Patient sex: M
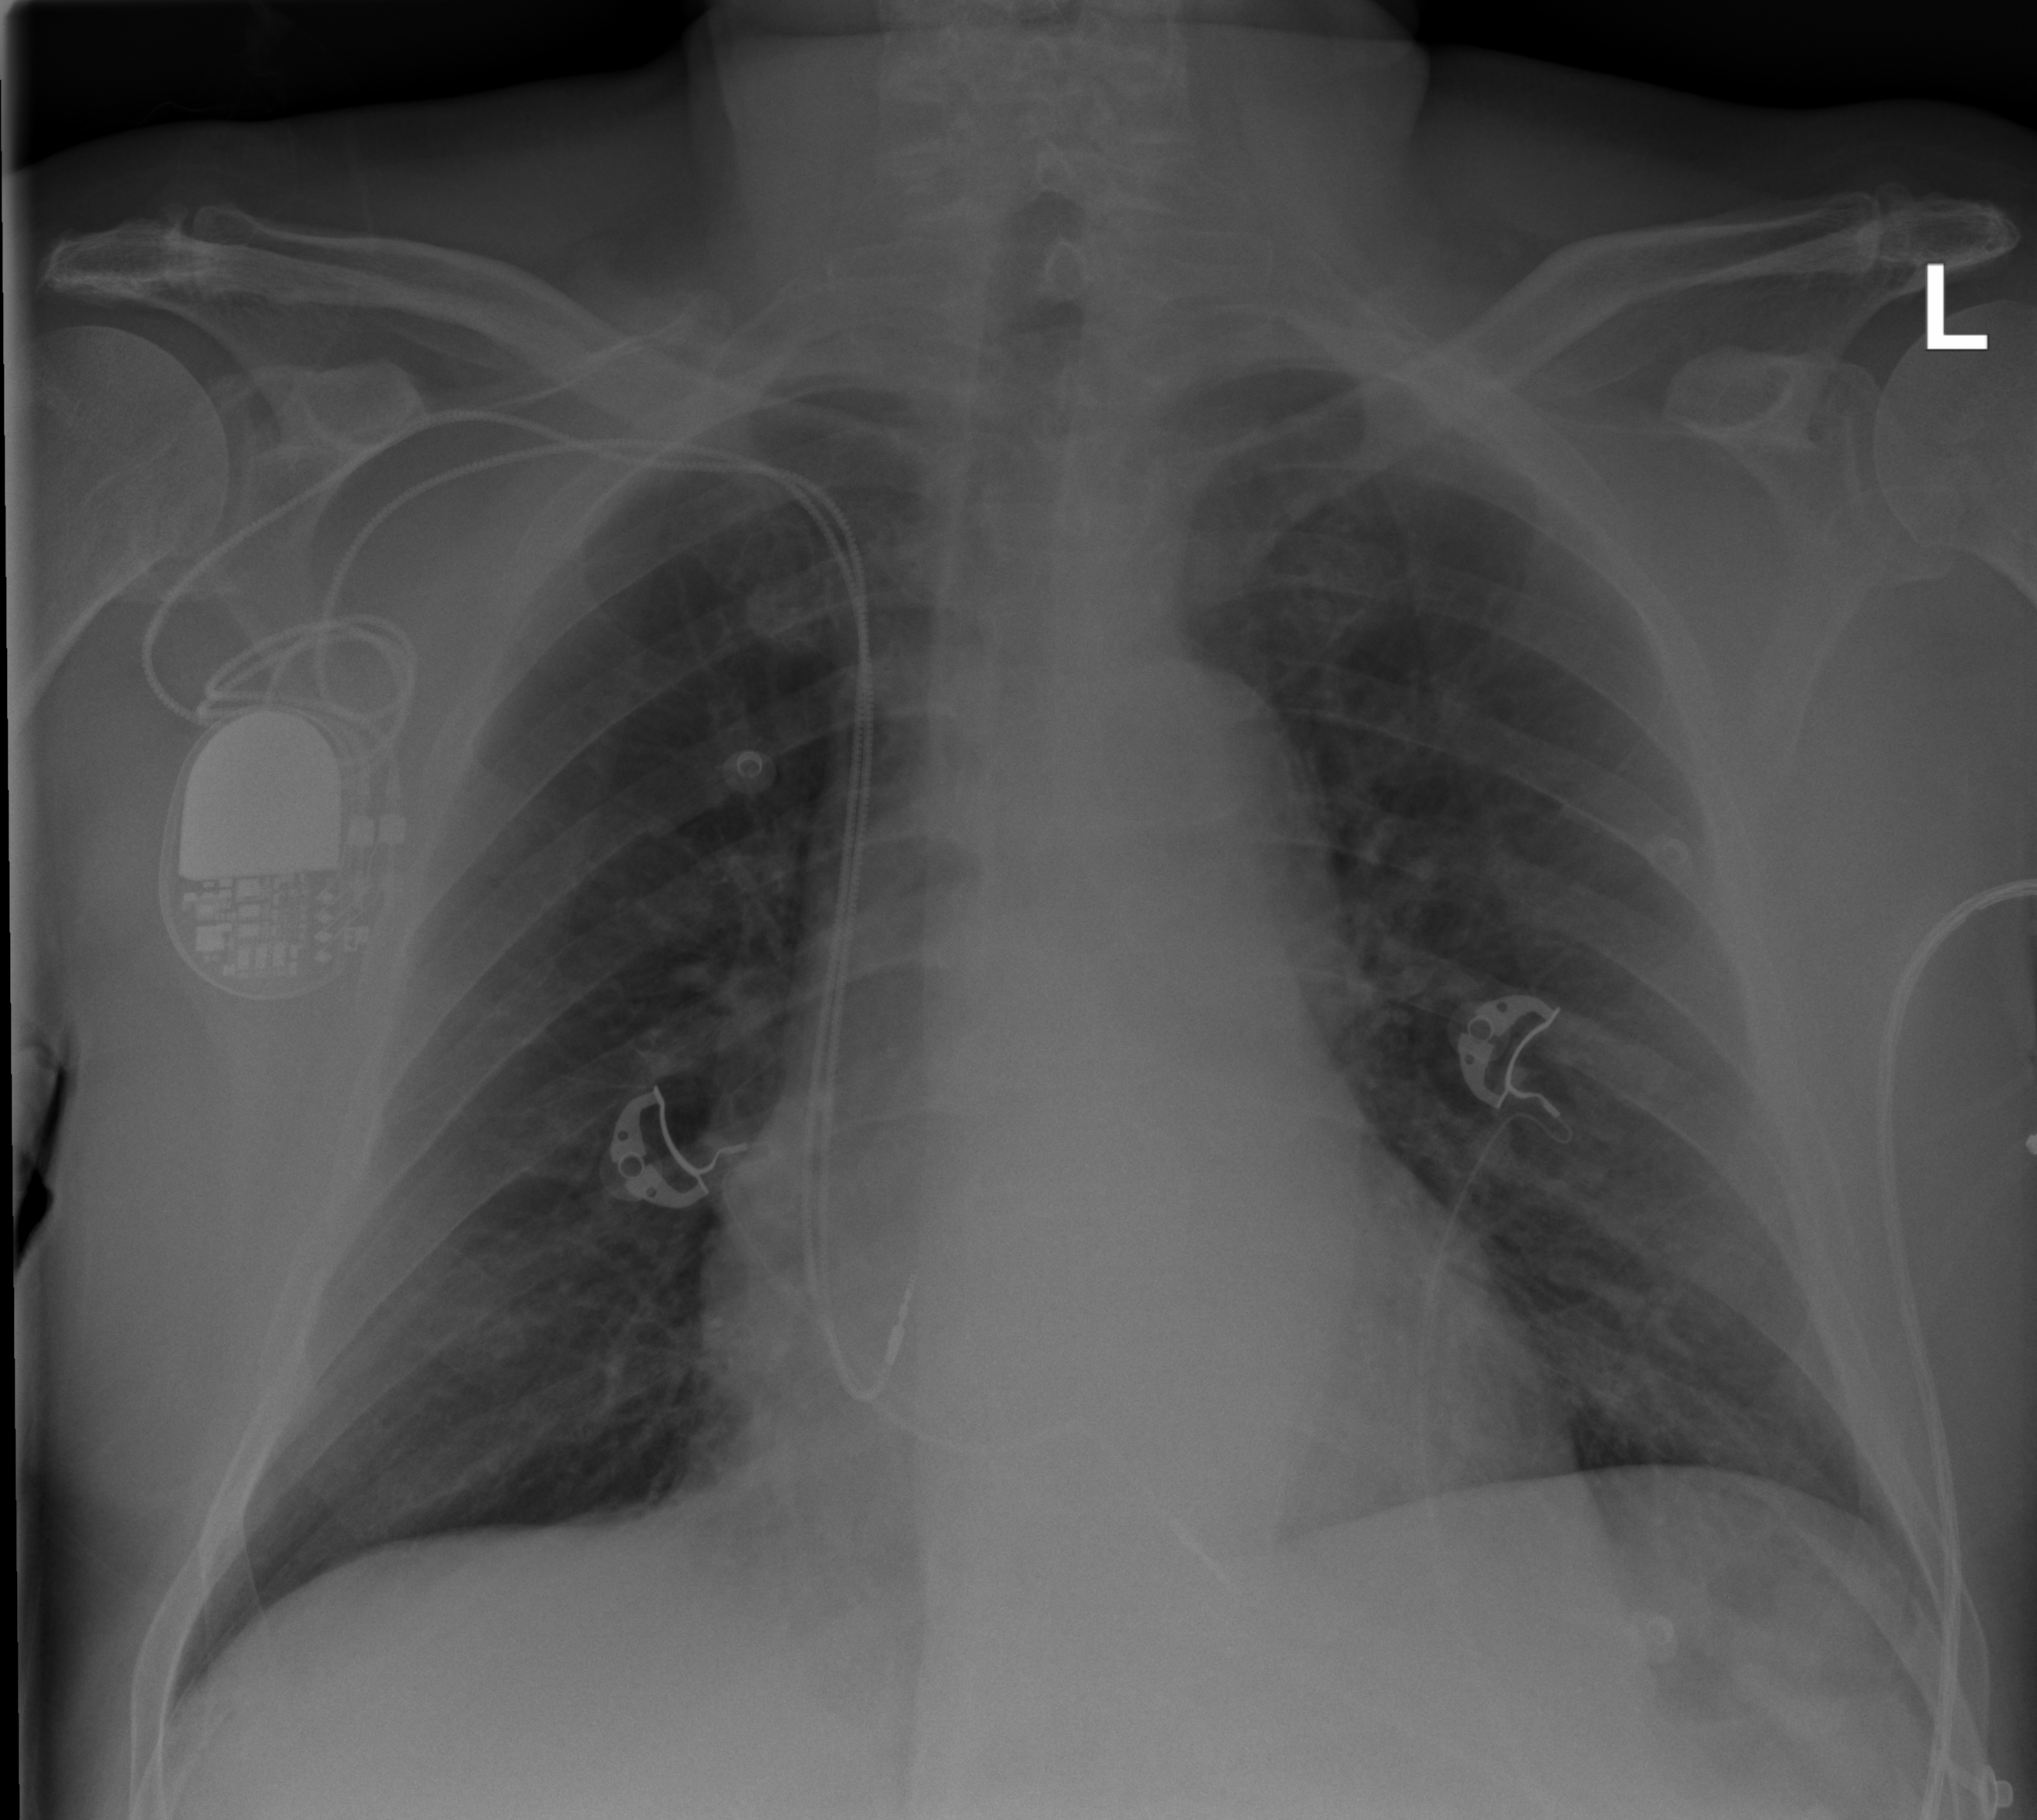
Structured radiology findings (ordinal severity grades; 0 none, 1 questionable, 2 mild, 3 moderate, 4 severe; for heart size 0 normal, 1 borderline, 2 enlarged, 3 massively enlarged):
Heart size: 2
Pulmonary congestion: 1
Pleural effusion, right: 0
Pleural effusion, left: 0
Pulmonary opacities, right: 0
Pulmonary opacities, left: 0
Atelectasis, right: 0
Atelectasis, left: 0